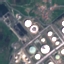
Label: Industrial